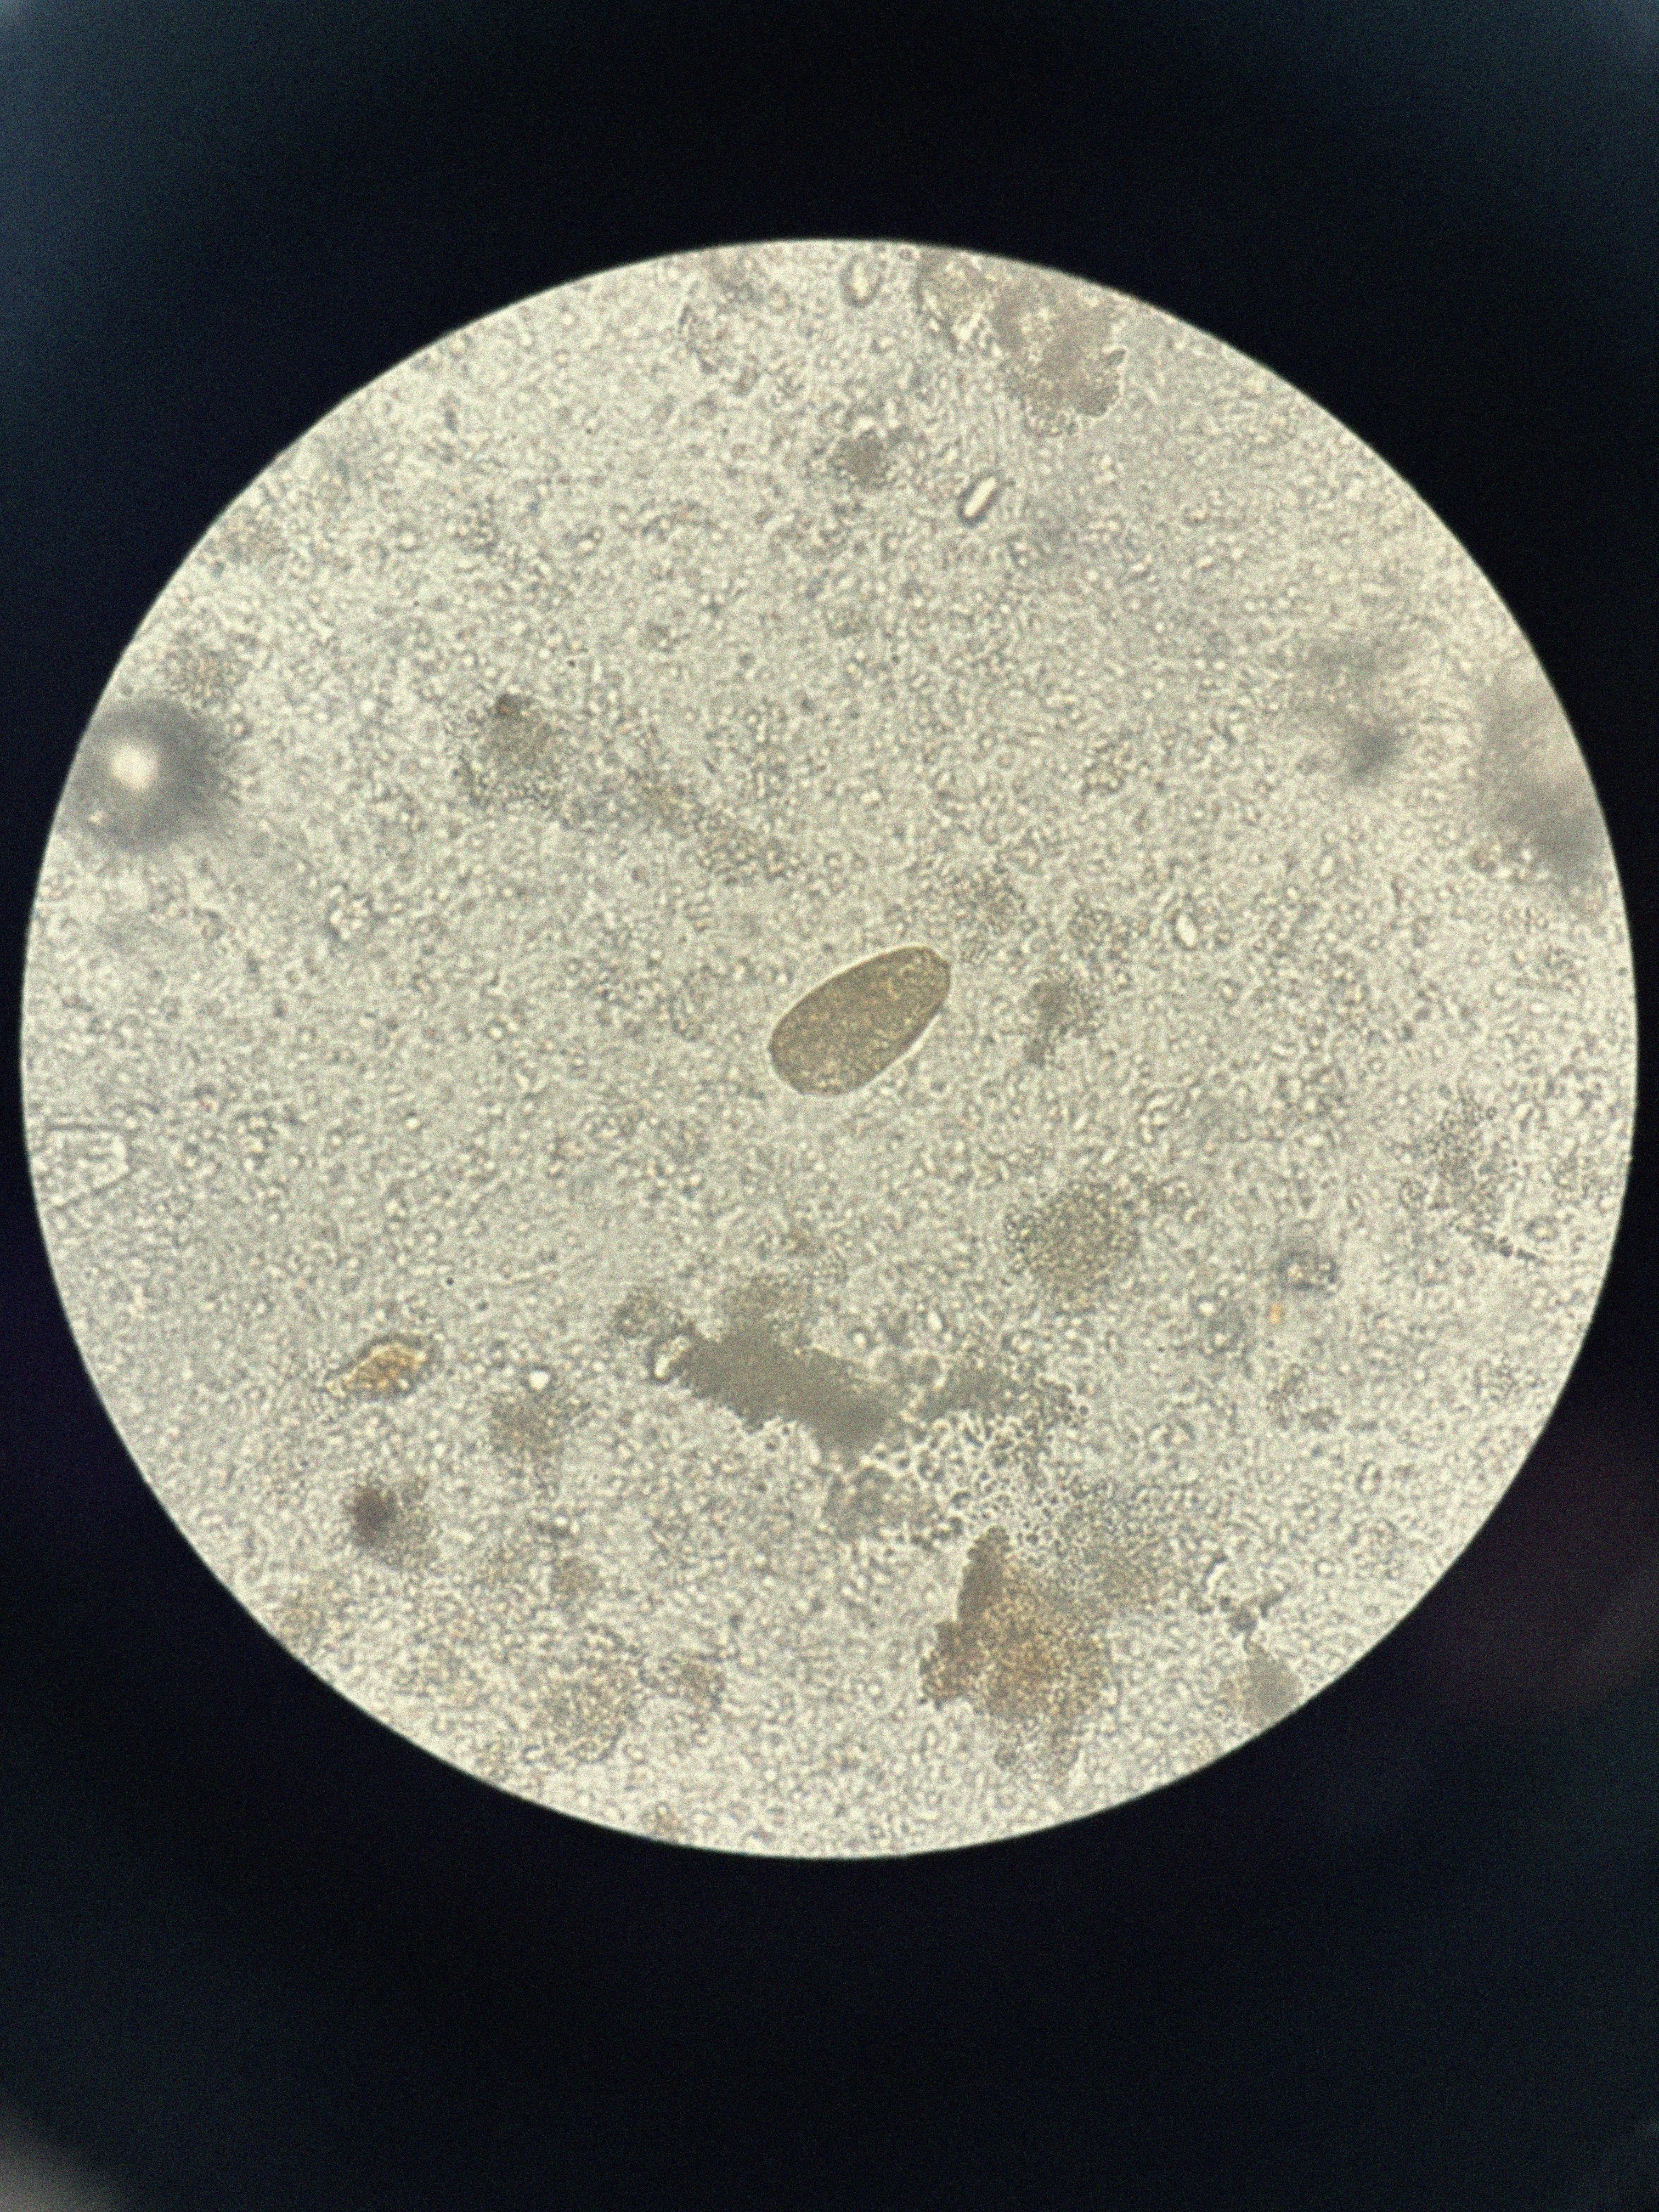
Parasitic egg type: Paragonimus spp